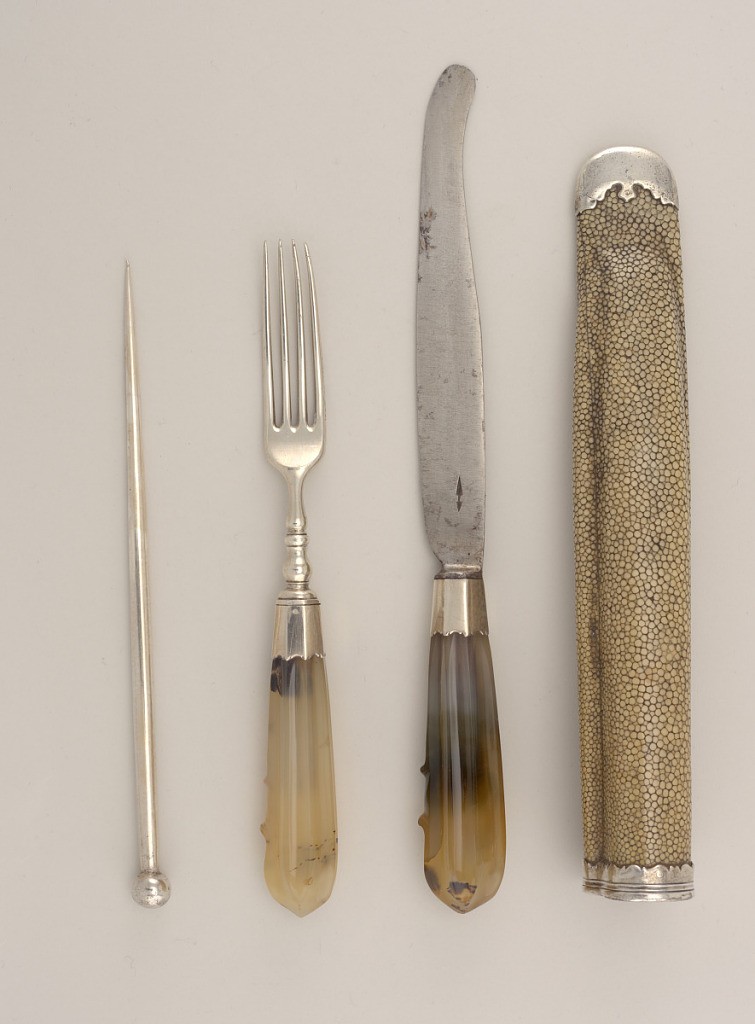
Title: Skewer with Ball Finial
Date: ca. 1750
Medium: silver
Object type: skewer
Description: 1985-103-118-a: Sharkskin case without lid, of triangular form, wi...;     1985-103-118-b: Sabre-shaped blade with plain bolster. Octagonal s...;     1985-103-118-c: Four-tined fork with curved shoulders. Baluster-sh...;     1985-103-118-d: Pointed skewer with ball-shaped finial. Part of tr...